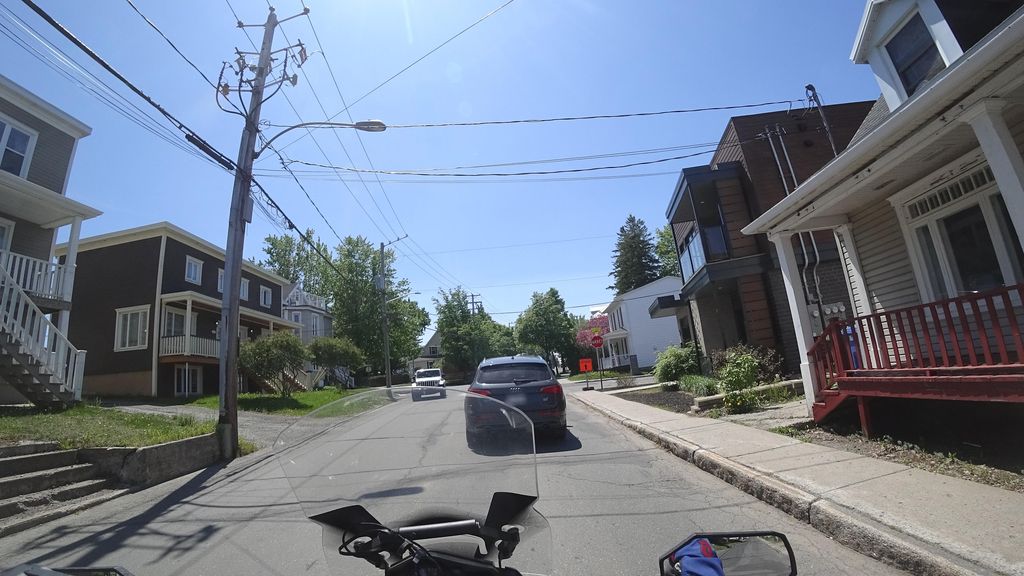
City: quebec_city